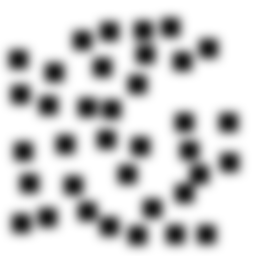
Squares: 36
Triangles: 0
Stars: 0
Total shapes: 36